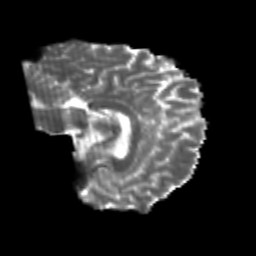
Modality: T2w
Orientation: sagittal
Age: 21
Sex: male
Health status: healthy
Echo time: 0.074 s